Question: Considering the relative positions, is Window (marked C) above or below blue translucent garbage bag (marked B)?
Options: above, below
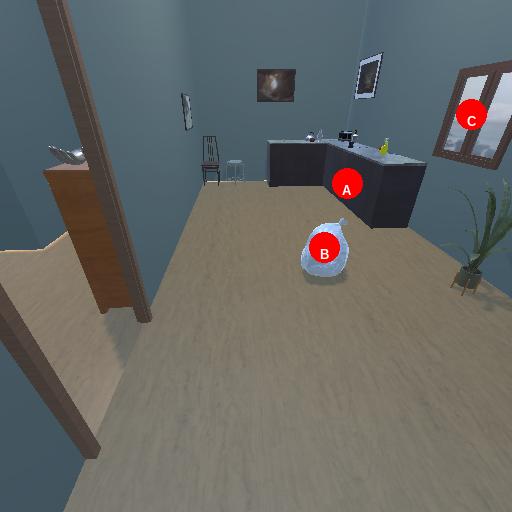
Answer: above